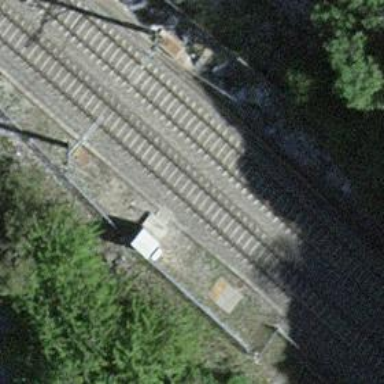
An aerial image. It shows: Railway track with contact line for electrification.